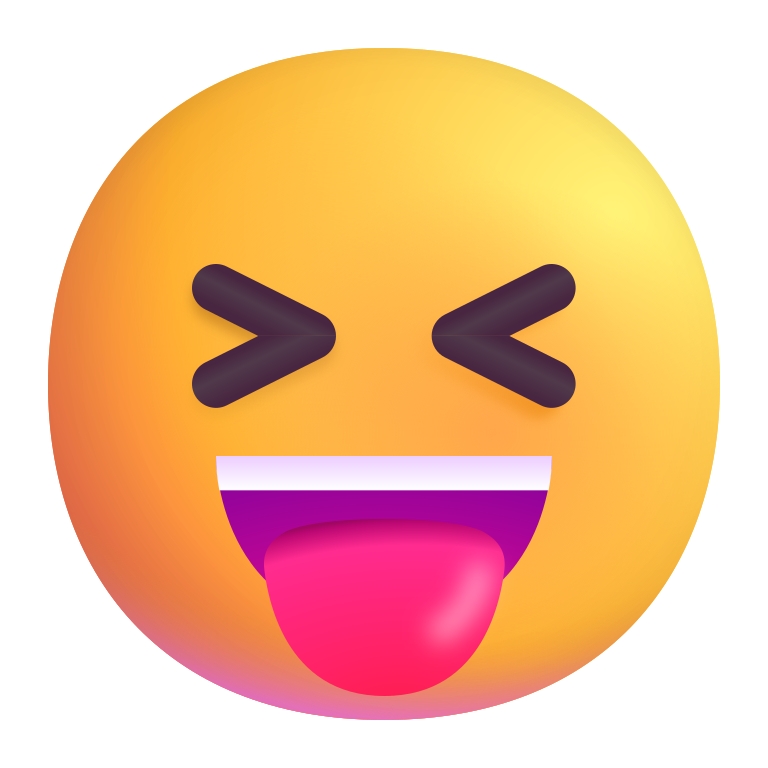
squinting face with tongue color